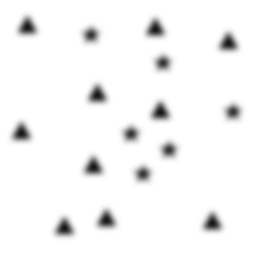
Squares: 0
Triangles: 10
Stars: 6
Total shapes: 16